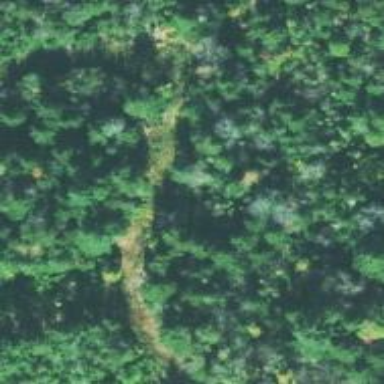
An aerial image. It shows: Path.